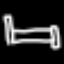
Label: bed